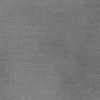
Atmospheric dust classification: dusty